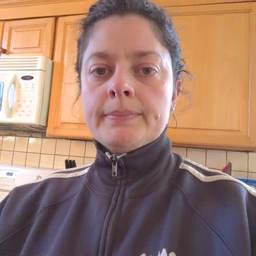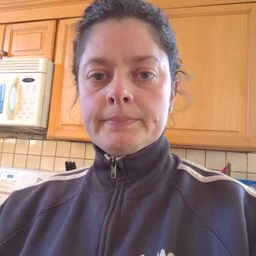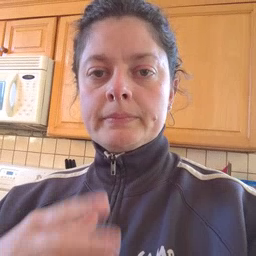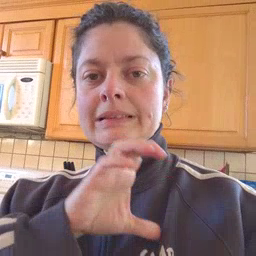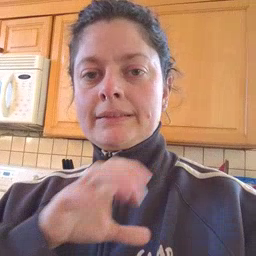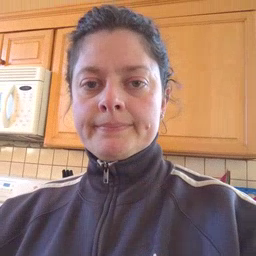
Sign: police